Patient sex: M
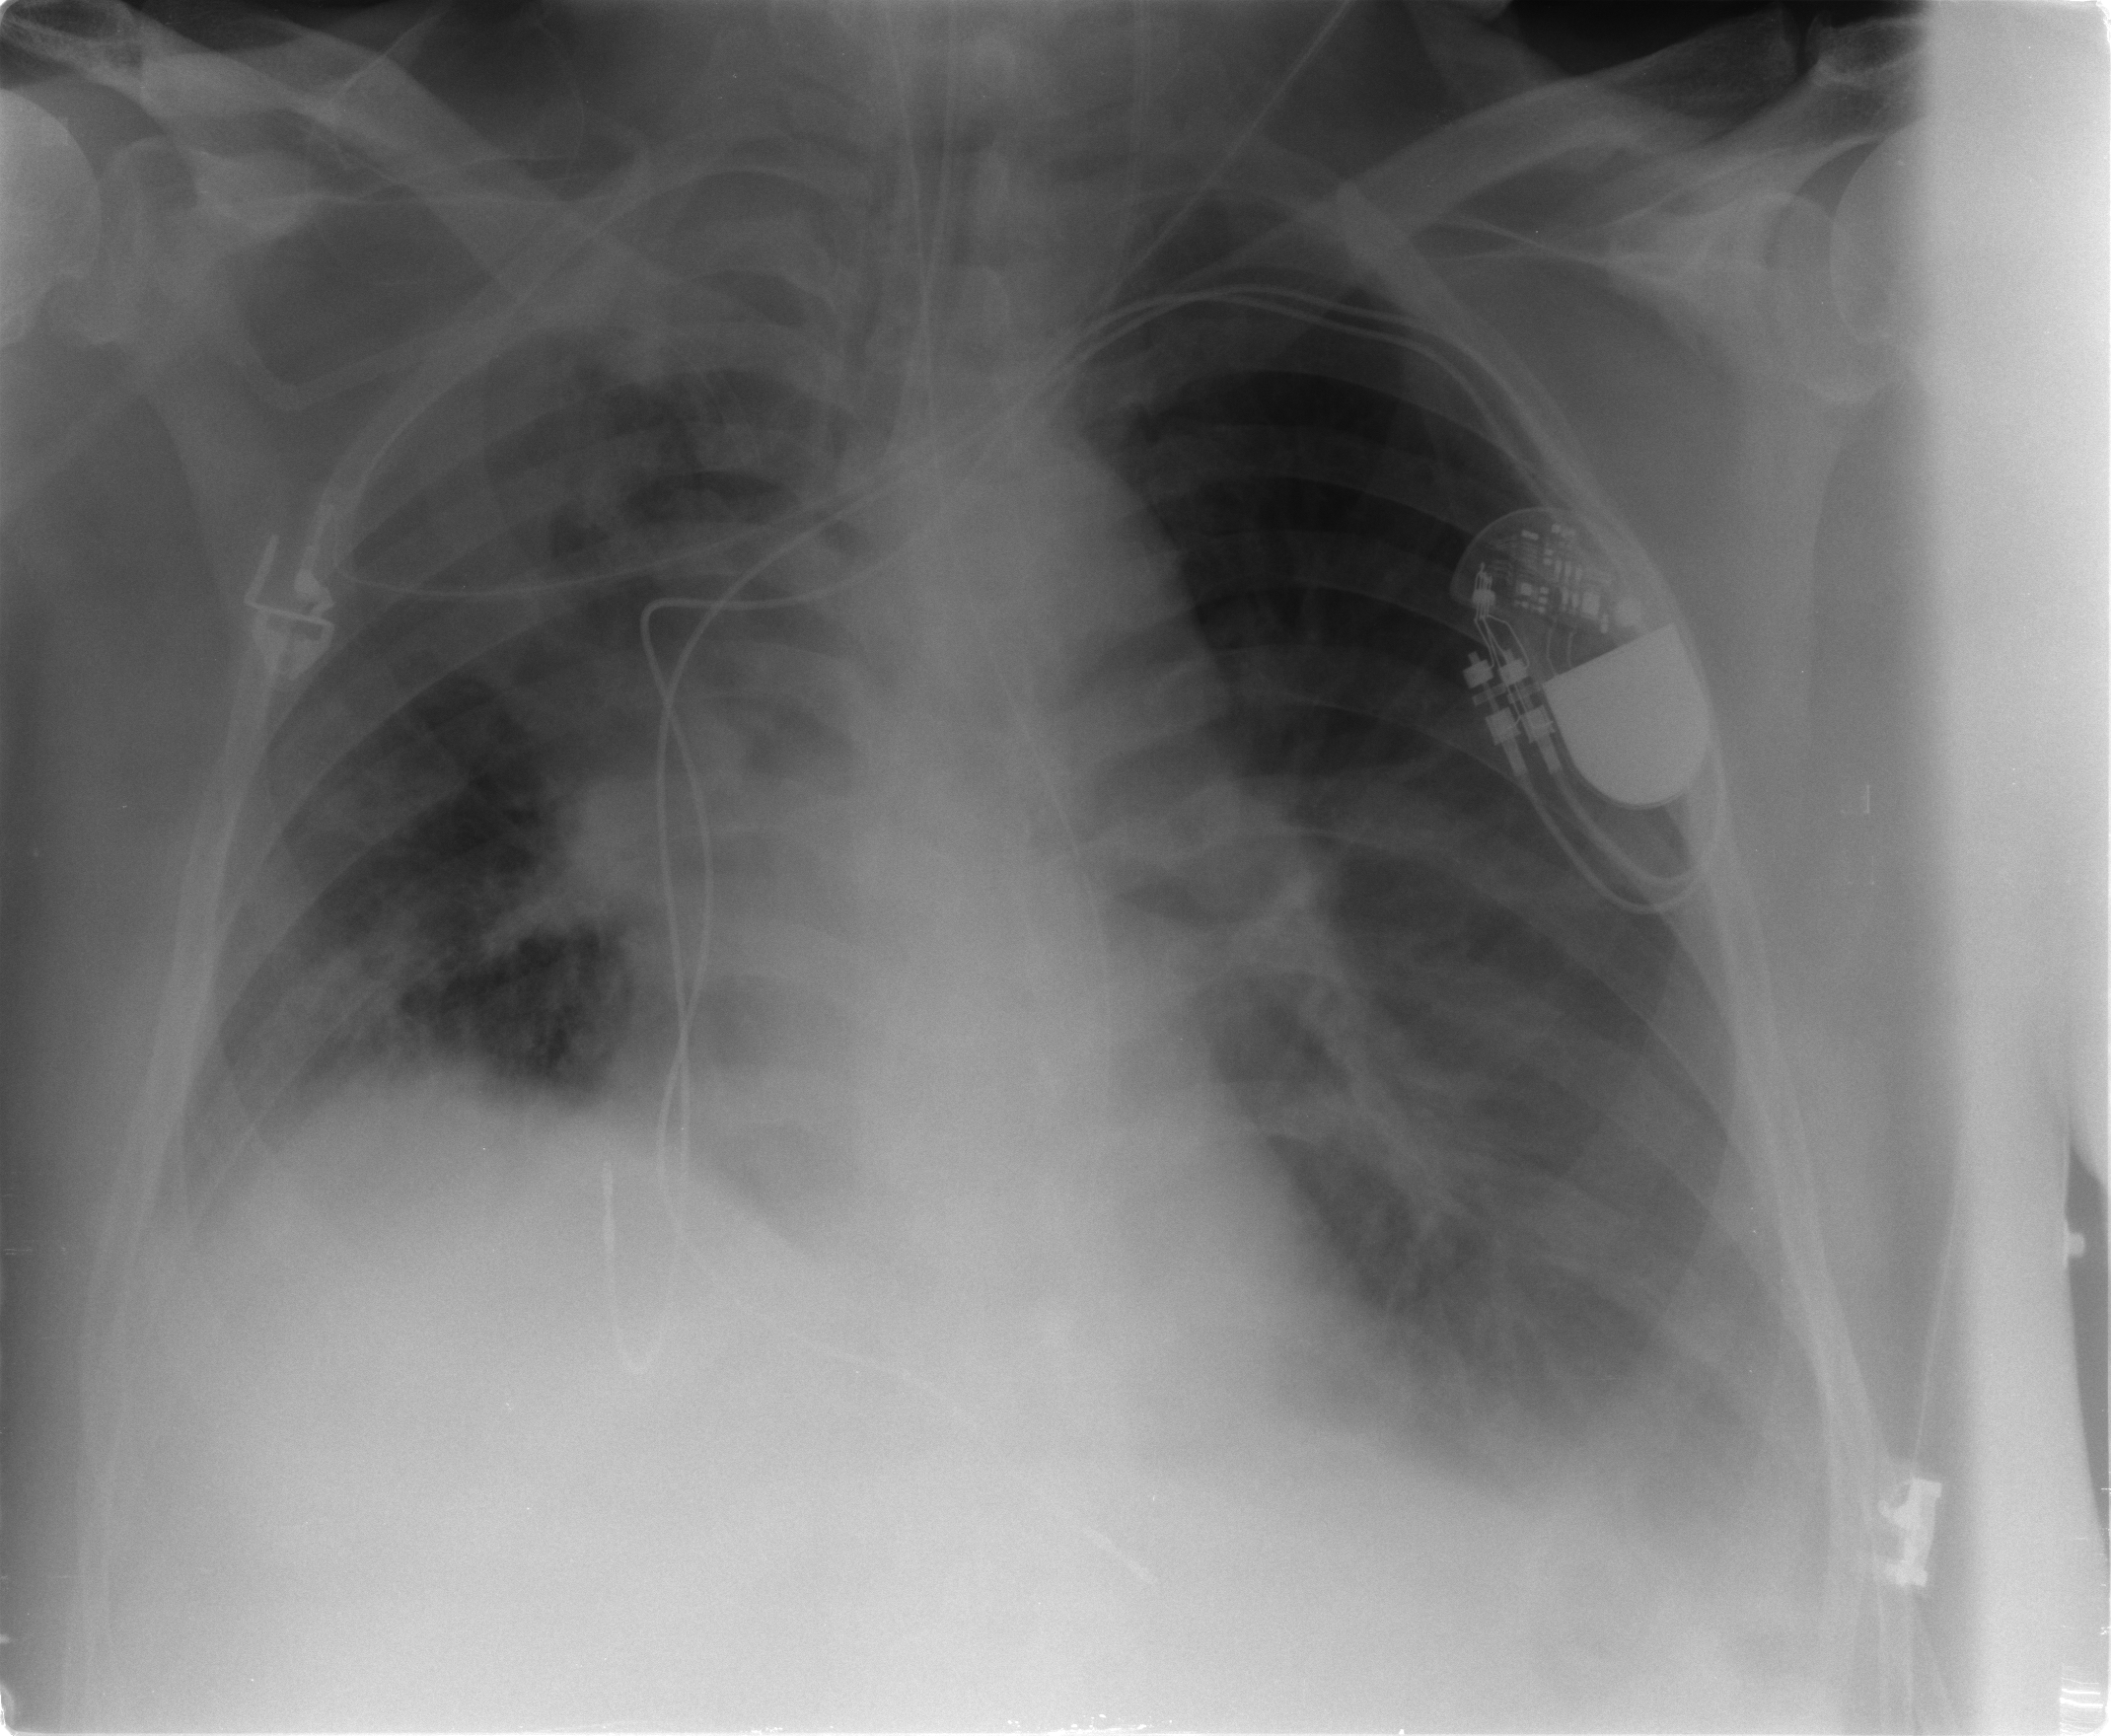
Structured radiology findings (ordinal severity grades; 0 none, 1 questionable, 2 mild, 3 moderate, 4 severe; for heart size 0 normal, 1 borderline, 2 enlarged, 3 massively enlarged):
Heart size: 2
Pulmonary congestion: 0
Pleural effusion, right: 0
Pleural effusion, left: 2
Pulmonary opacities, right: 2
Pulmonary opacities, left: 0
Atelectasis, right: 2
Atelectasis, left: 2